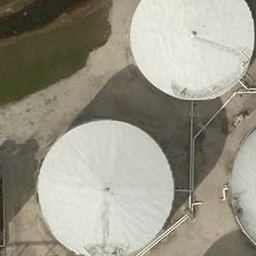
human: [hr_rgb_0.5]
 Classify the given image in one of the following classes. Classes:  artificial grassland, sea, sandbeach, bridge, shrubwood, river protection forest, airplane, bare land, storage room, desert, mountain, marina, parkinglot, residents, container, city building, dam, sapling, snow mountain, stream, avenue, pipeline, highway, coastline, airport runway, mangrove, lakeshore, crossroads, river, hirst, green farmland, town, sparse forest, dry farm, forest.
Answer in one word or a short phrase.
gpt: storage room